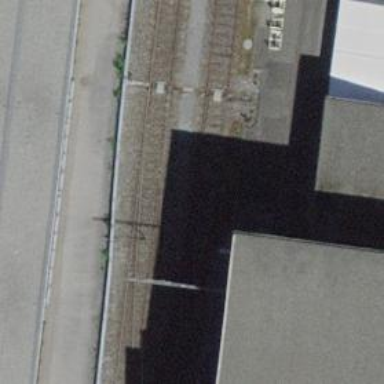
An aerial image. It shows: Railway switch.